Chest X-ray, PA view. Patient: 38 years old, sex F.
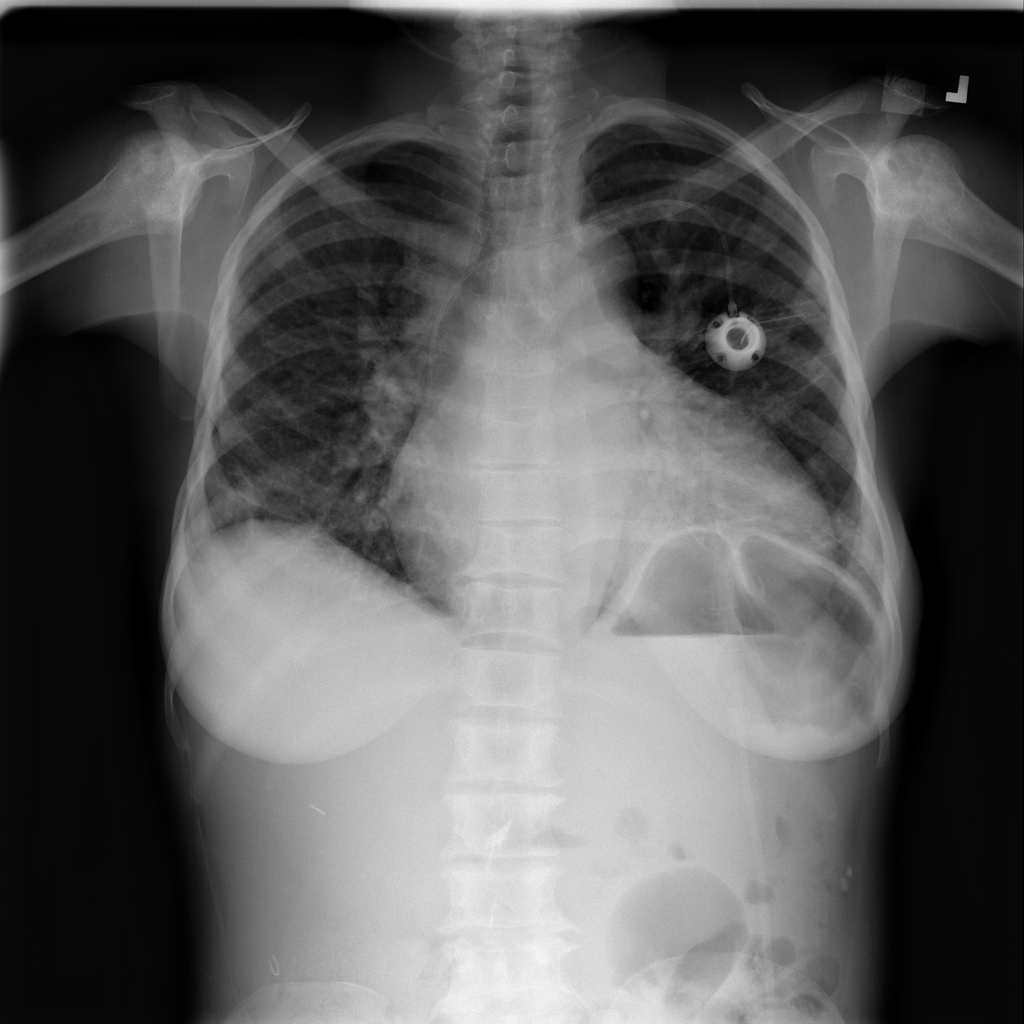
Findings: Cardiomegaly, Edema, Infiltration